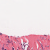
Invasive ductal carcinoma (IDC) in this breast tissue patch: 1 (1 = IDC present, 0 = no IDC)